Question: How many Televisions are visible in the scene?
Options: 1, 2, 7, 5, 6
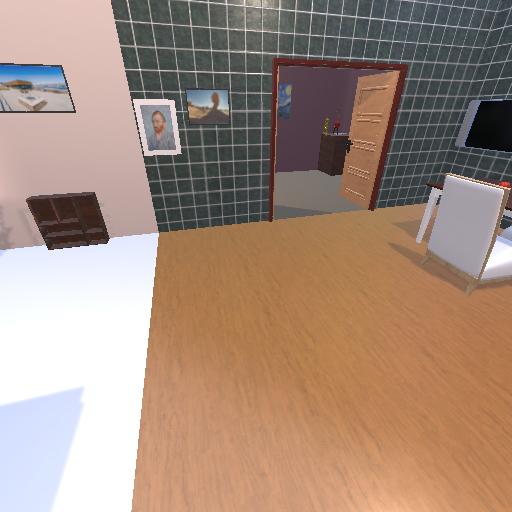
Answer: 1